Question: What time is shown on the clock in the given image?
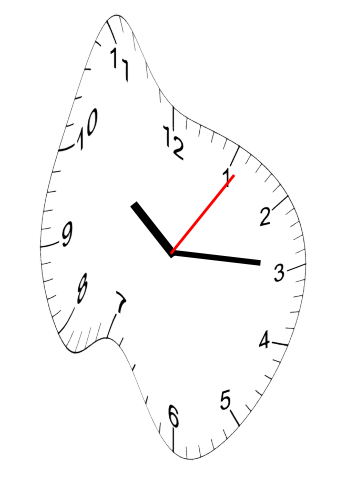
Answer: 10:15:06